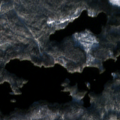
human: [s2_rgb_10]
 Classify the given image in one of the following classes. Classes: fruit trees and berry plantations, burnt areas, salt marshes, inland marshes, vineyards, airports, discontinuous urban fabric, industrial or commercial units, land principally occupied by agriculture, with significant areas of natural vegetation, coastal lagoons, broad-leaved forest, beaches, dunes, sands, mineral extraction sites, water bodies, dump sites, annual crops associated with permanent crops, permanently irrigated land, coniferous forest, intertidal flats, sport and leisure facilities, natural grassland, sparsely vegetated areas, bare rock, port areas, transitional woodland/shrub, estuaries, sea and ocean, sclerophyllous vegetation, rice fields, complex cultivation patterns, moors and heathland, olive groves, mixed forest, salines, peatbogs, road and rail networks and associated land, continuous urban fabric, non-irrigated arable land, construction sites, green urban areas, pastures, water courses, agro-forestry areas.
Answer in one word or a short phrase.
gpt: coniferous forest, mixed forest, water bodies